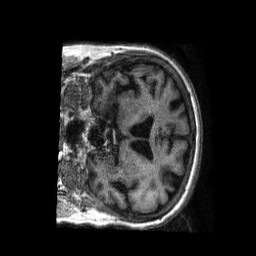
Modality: T1w
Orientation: coronal
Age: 61
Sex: female
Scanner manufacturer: philips
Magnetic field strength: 1.5 T
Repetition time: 0.008309 s
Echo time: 0.00381 s